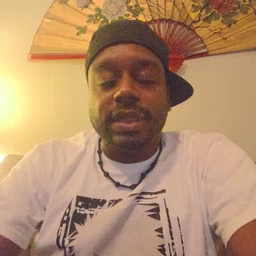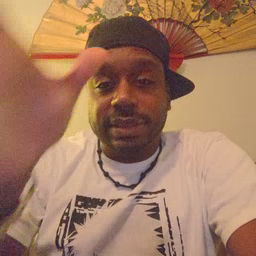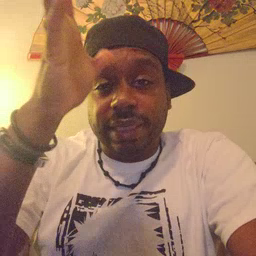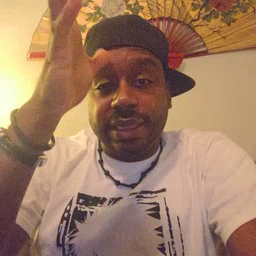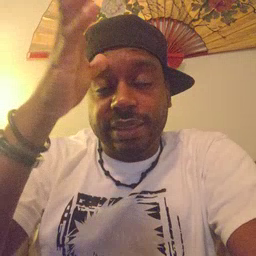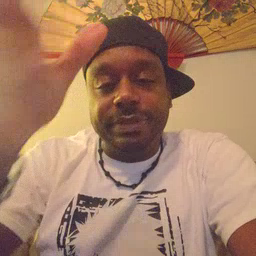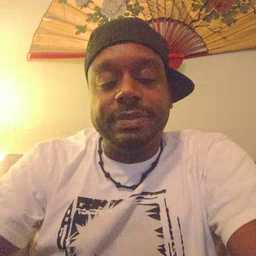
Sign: dad